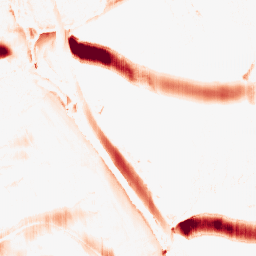
Category: morphological
Decomposition family: morphological_ellipse
Decomposition parameters: operation: opening
width: 30
height: 5
Upsampling method: fft_zeropad
Upsampling parameters: scale: 4
Upsampling scale: 4